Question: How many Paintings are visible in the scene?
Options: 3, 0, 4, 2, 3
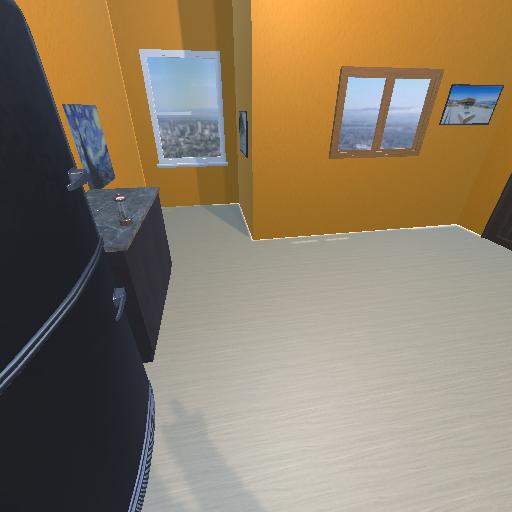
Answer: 3